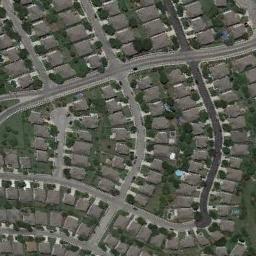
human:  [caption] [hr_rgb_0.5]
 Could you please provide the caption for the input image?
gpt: A dense residential area has lots of trees and houses of the same style while some roads go through the residential area .

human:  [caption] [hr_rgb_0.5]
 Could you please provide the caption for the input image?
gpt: The residential area is ringed by several roads .

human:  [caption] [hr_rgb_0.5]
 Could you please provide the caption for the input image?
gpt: The dense residential is next to the road and some trees .

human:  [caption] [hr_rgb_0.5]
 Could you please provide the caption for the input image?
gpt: There are many roads and neatly arranged houses and trees and large lawns in densely populated areas .

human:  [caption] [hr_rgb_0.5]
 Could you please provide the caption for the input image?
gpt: There are many brown buildings arranged neatly on dense residential area .